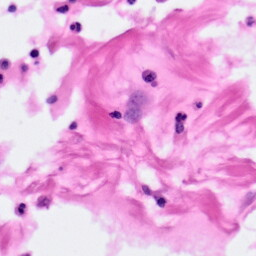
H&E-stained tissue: Pancreatic